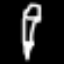
Label: pencil